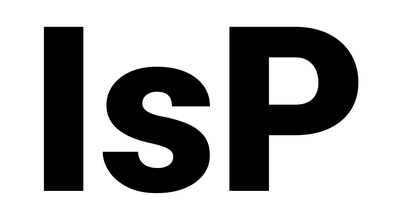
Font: Roboto_Black